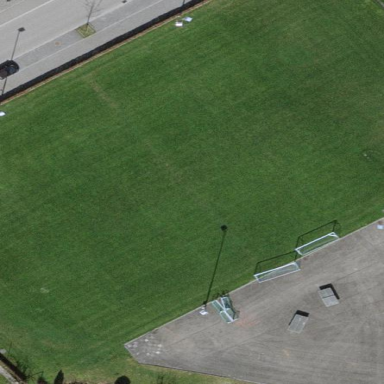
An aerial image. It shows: Grass pitch used for soccer.